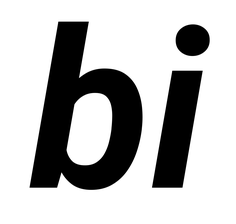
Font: Roboto-Italic_Bold_Italic